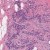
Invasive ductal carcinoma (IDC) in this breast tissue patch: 1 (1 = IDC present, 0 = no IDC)